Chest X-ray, PA view. Patient: 59 years old, sex F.
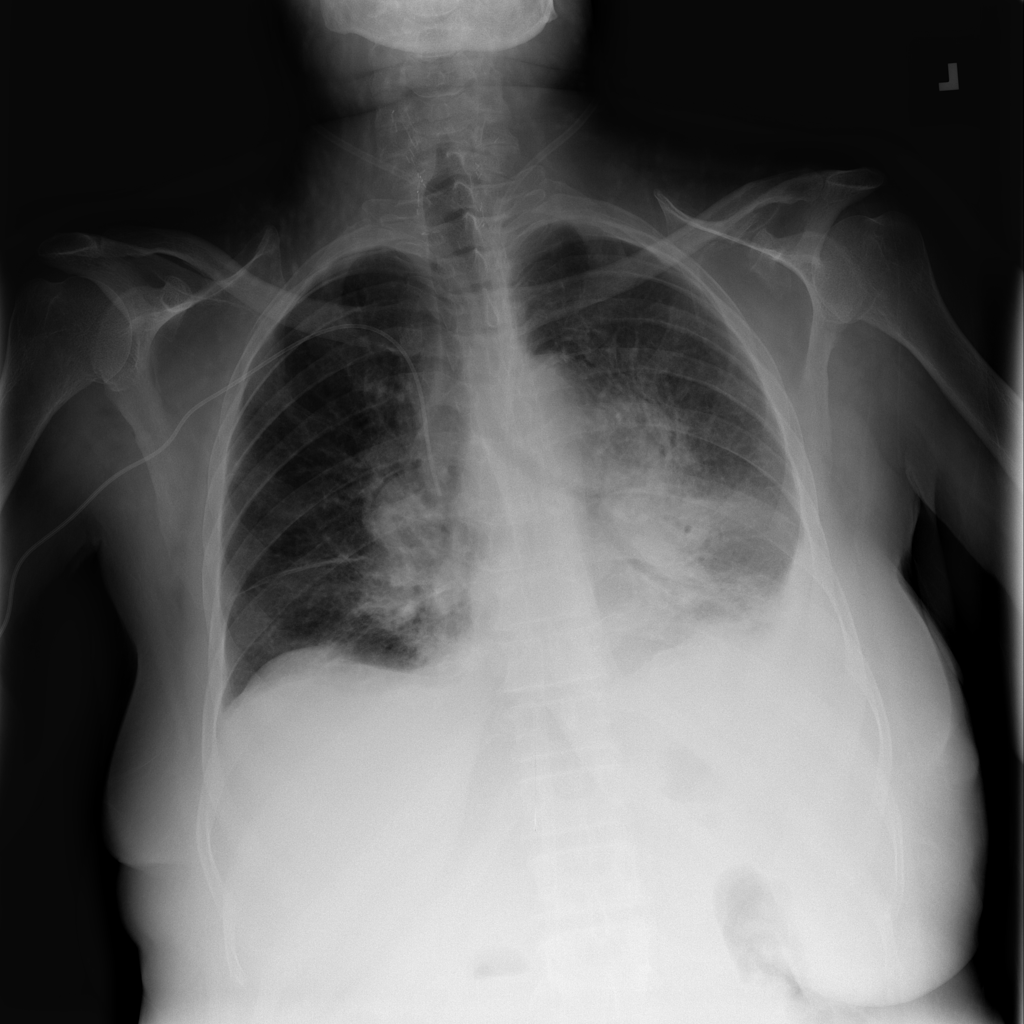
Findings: Effusion, Infiltration